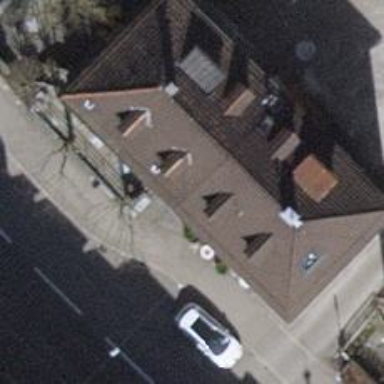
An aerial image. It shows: Restaurant.